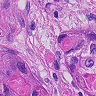
Metastatic tissue present: yes